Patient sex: F
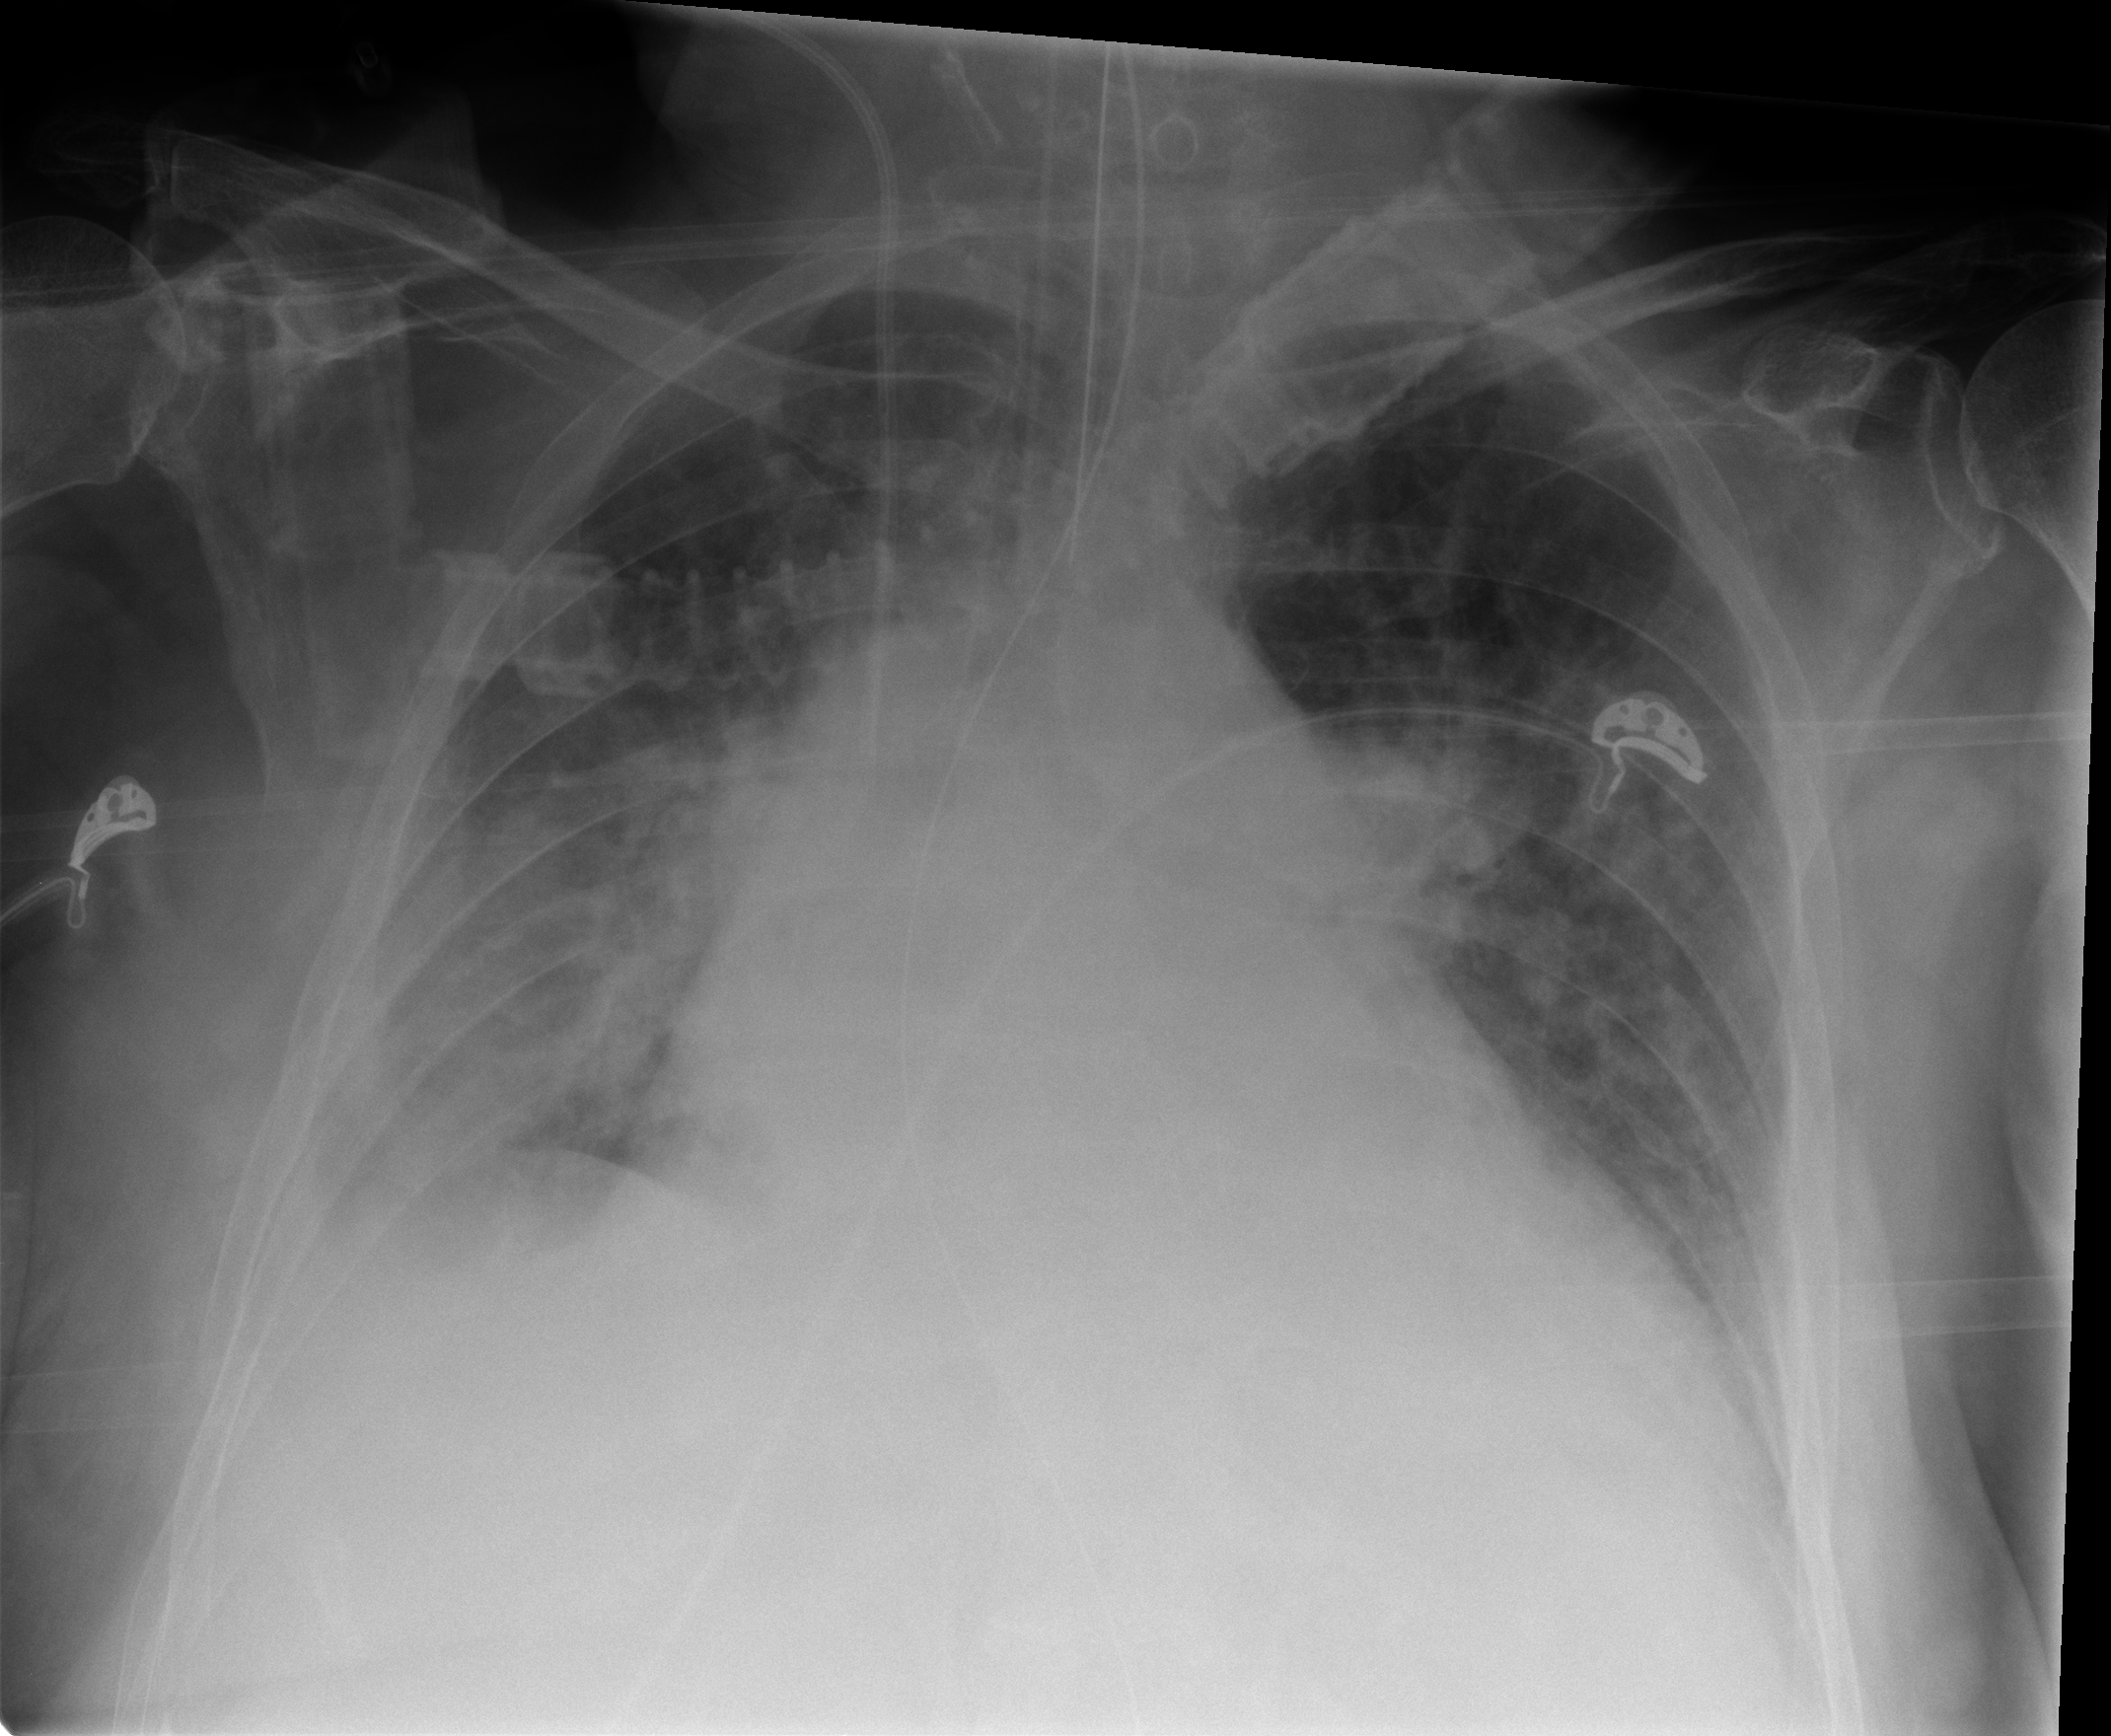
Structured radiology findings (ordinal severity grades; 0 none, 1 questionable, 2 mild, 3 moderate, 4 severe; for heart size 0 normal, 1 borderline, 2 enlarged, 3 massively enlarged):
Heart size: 3
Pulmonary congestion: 2
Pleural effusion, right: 2
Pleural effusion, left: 2
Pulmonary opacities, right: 2
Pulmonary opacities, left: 0
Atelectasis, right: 2
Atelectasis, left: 2